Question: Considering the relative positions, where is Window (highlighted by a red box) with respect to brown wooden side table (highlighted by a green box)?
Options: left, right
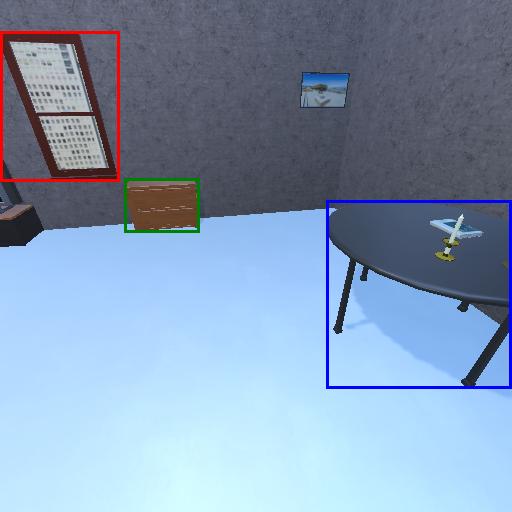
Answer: left